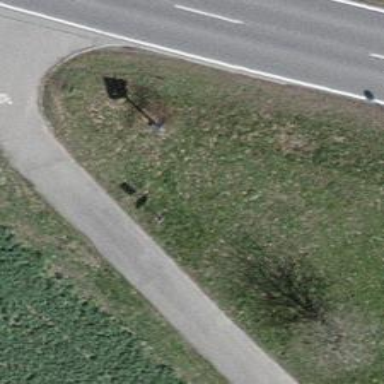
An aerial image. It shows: Wayside cross with historic significance.